Question:
My android-studio logcat not showing filter option. I think some settings has been changed.
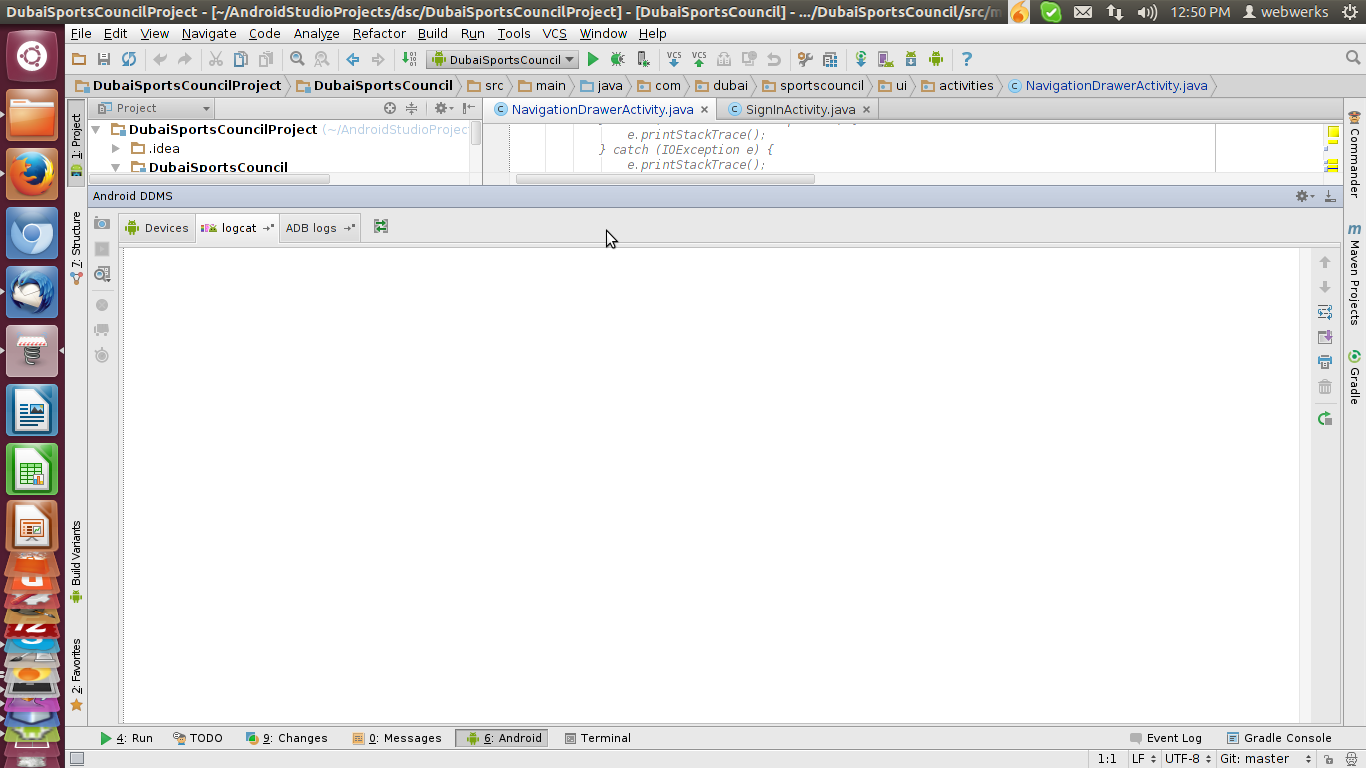
Answer: I have the same problem as you, including after complete clean (format disk) install of Ubuntu 13.04 and clean install of everything.
Today I finally figured out some magic window/tab drag operation. I'm on Android Studio 0.42 as of this posting.
I don't really know how to describe the drag operation, and I'm a bit afraid to undo it for screenshots ;)
Tabs:
[ Devices ] [ Logcat ] [ ADB Logs ]
While on devices (while filters and everything on the right are there), drag the logcat window INTO the frame, somewhat below the tab bar.
They then stack so you can see the Filter AND the logcat on the same window. Then it will look like this:
[ Devices | Logcat ] [ ADB Logs ]
only two tabs (note the vertical bar), with the first tab holding merged content.